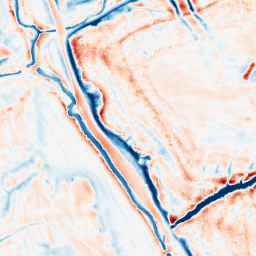
Category: edge_preserving
Decomposition family: bilateral
Decomposition parameters: d: 21
sigma_color: 100
sigma_space: 100
Upsampling method: regularized
Upsampling parameters: scale: 4
lambda_reg: 0.001
Upsampling scale: 4